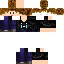
A male human skin with dark skin, wearing brown long hair dressed in a blue hoodie and black pants, featuring a closed mouth.